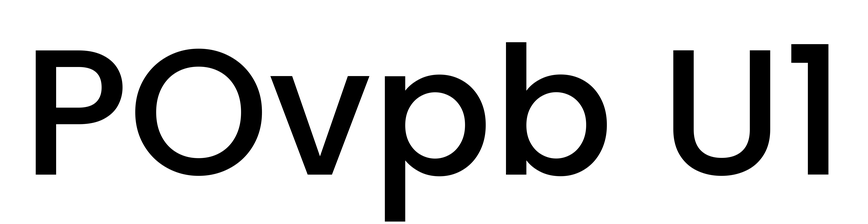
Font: Poppins-Medium